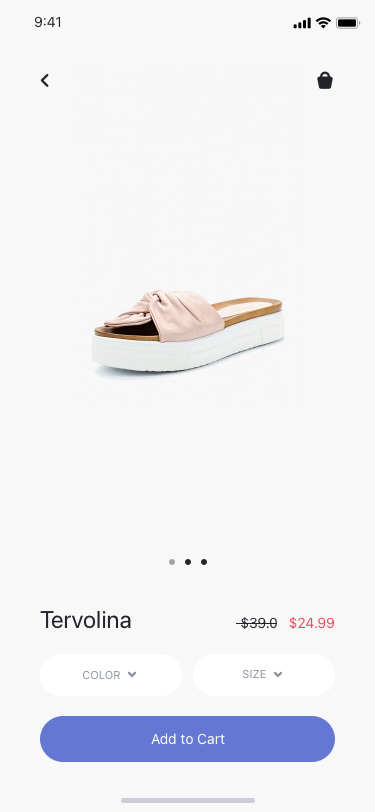
Text in this UI design:
COLOR
SIZE
$24.99
$39.0
Tervolina